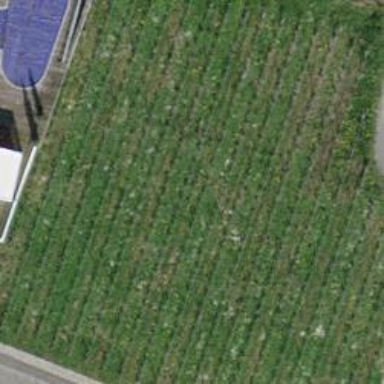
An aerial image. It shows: Vineyard where grapes are grown.